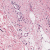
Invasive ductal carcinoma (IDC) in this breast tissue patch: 0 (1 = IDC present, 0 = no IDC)